Interaction volume radius: 5 \u00c5
Interaction volume height: 20 \u00c5
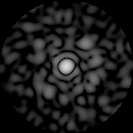
Disorder parameter: 0.7755